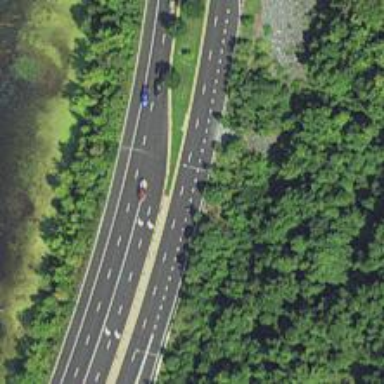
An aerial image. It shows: This image shows trunk highway that functions as expressway.